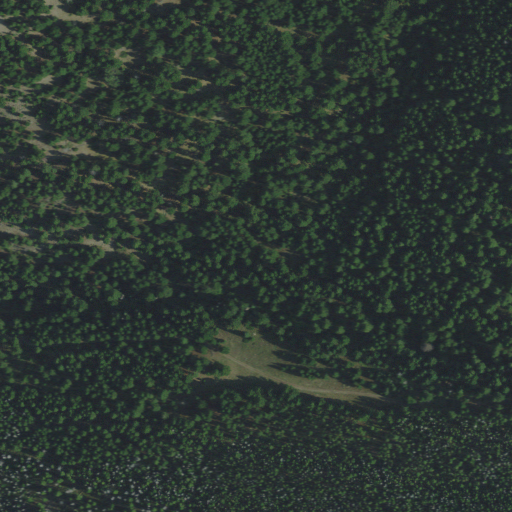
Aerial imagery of valley in Montana named Hobo Gulch containing only evergreen forest